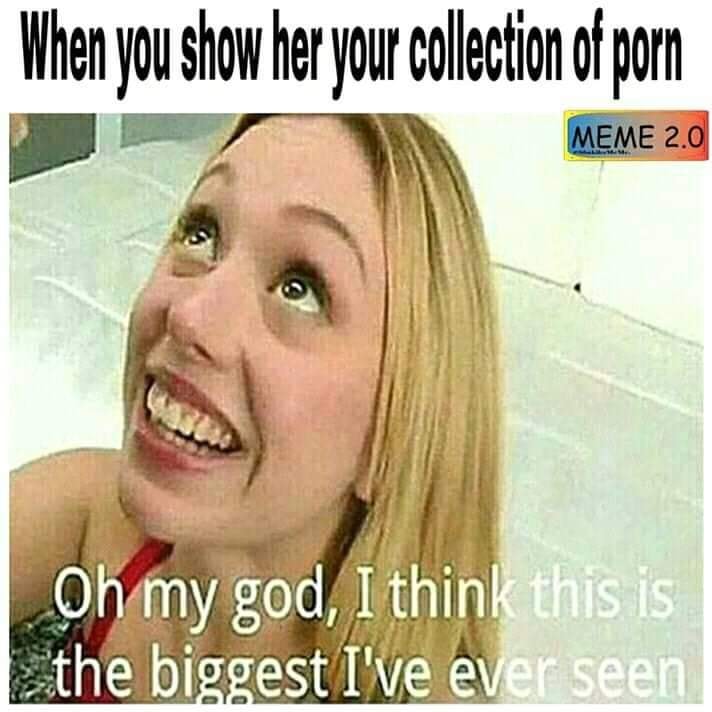
Caption: When you show her your collection of porn    oh my god, I think this is the biggest I've ever seen
Label: hate